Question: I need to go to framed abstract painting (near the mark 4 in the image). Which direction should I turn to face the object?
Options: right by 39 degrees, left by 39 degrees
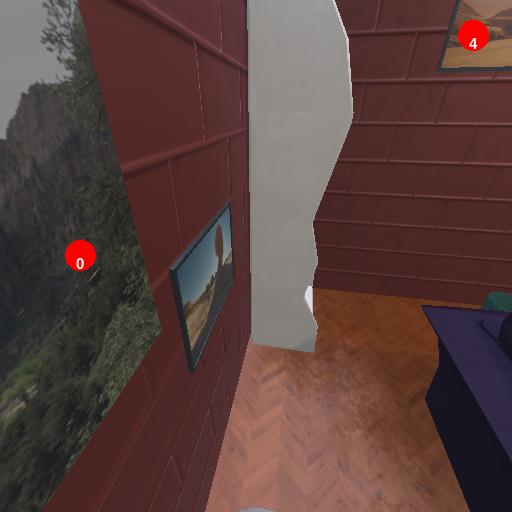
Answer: right by 39 degrees